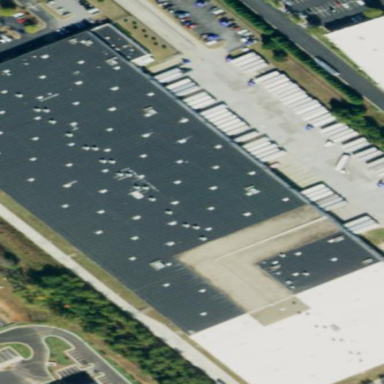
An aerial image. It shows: Warehouse.